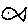
Label: fish